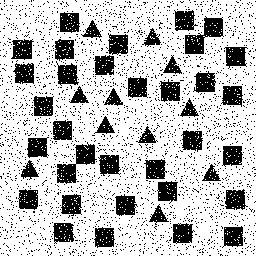
Squares: 33
Triangles: 11
Stars: 0
Total shapes: 44